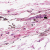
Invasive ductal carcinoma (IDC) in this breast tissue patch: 0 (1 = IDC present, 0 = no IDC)